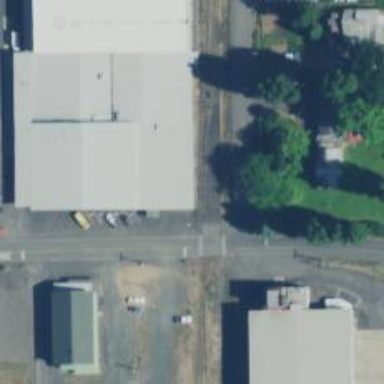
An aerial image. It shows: Railway siding for service.